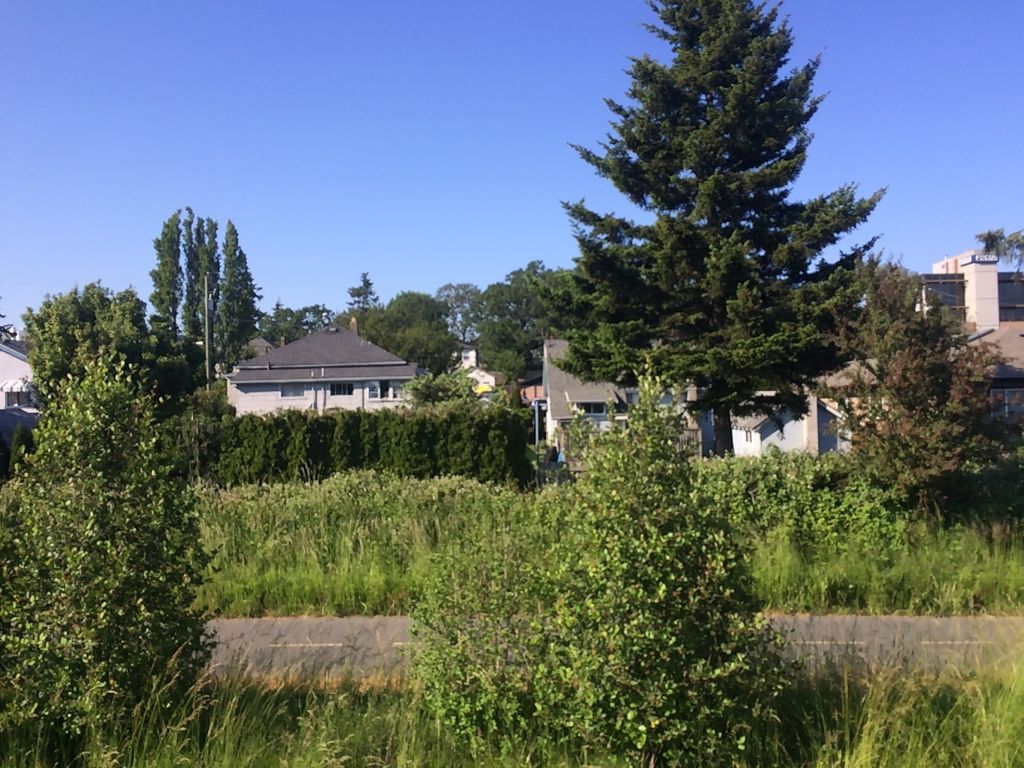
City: victoria